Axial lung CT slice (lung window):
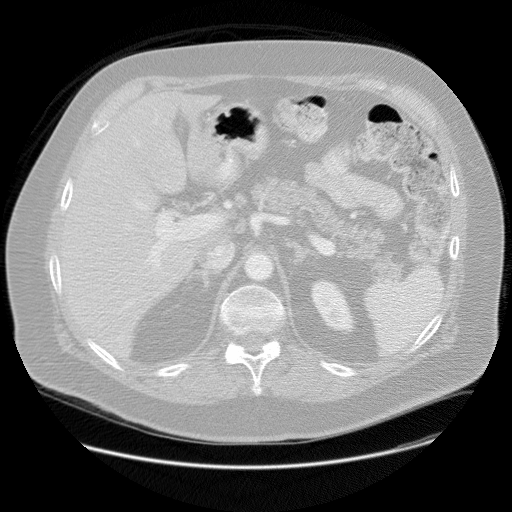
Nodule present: no